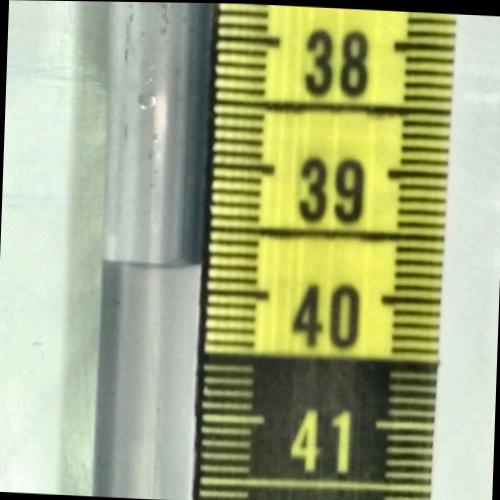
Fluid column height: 39.8 cm